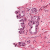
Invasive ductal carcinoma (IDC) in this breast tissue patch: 0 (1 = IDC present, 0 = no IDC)